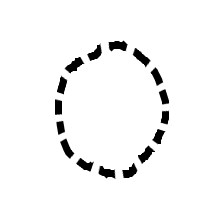
Shape: circle